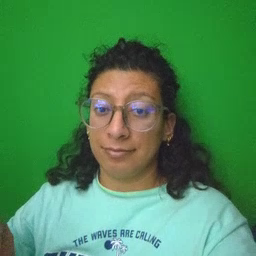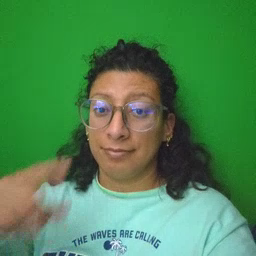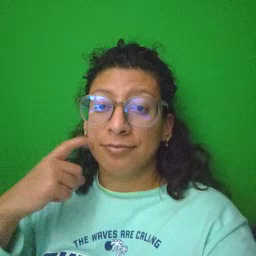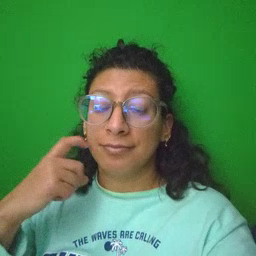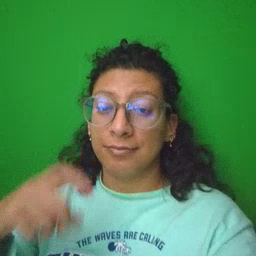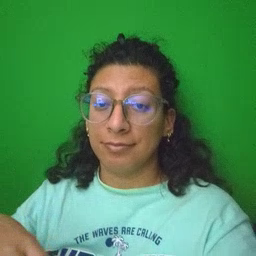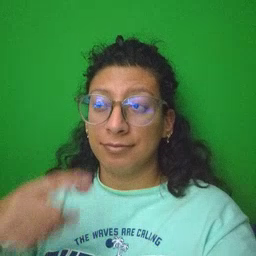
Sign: cry